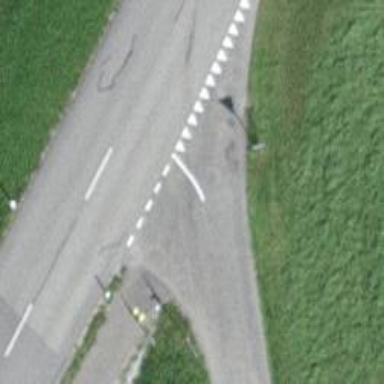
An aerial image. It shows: Unmarked road crossing.